Question: First of all, can I just say, I find laying out android UI's to be a frustrating experience? I used to think the XML layouts were simple and clean and awesome but every time I try to make anything with it I spend hours trying to do the simplest things!
In this particular instance I'm trying to make a simple horizontal bar that contains an image button of fixed size on the right and to the left of it I want an ImageView that takes up the rest of the available width. I see similar constructs all the time in the UI: the search box that appears at the top of the screen when searching, the text area and send button for composing text/googletalk messages, etc.
I've tried both a horizontal linear layout and a relative layout, and I can't get the button to look right in either one. My latest attempt has the following layout code:
It looks like this:

Using the hiearchyviewer indicates that both the imageview and the button have the same height (45px). And it shows the view dimensions and positions to be exactly what I'm looking for. Same height (differing widths of course since the ImageView is much wider). And they butt right up next to each other, centered in the Relative Layout. However the button as drawn on screen is obviously not taking up the full ImageButton view. I'm thinking it's something weird about the android system 9patch drawable used for the ImageButton background. But what do I know? I can't get it to look right no matter what I try.
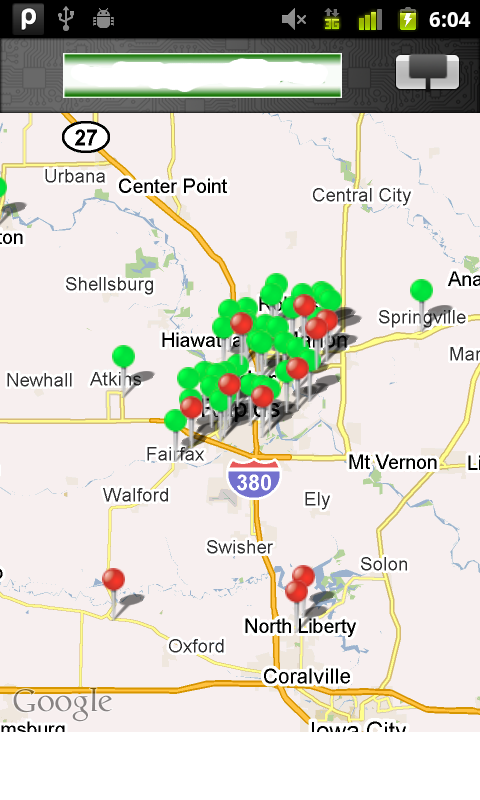
Answer: How did you set up your 'RelativeLayout'? Try to set it up like this:
'''
<?xml version="1.0" encoding="utf-8"?>
<RelativeLayout
xmlns:android="http://schemas.android.com/apk/res/android"
android:layout_width="fill_parent" android:layout_height="wrap_content">
<ImageButton android:layout_width="wrap_content" android:src="@drawable/icon" android:layout_height="wrap_content" android:layout_alignParentRight="true" android:id="@+id/imgButton"></ImageButton>
<ImageView android:id="@+id/imageView2" android:layout_width="wrap_content" android:layout_height="wrap_content" android:layout_alignParentLeft="true" android:src="@drawable/red_button" android:scaleType="fitXY" android:layout_alignBottom="@+id/imgButton" android:layout_alignTop="@+id/imgButton" android:layout_toLeftOf="@+id/imgButton"></ImageView>
</RelativeLayout>
'''
Hope this helps.